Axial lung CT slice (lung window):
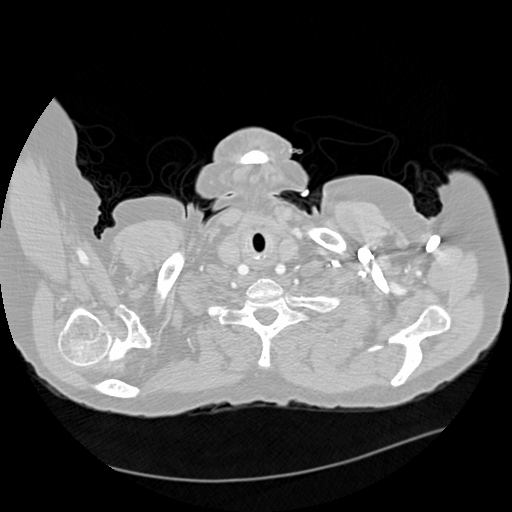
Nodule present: no